Fundus camera: zeiss
Shooting center: midpoint
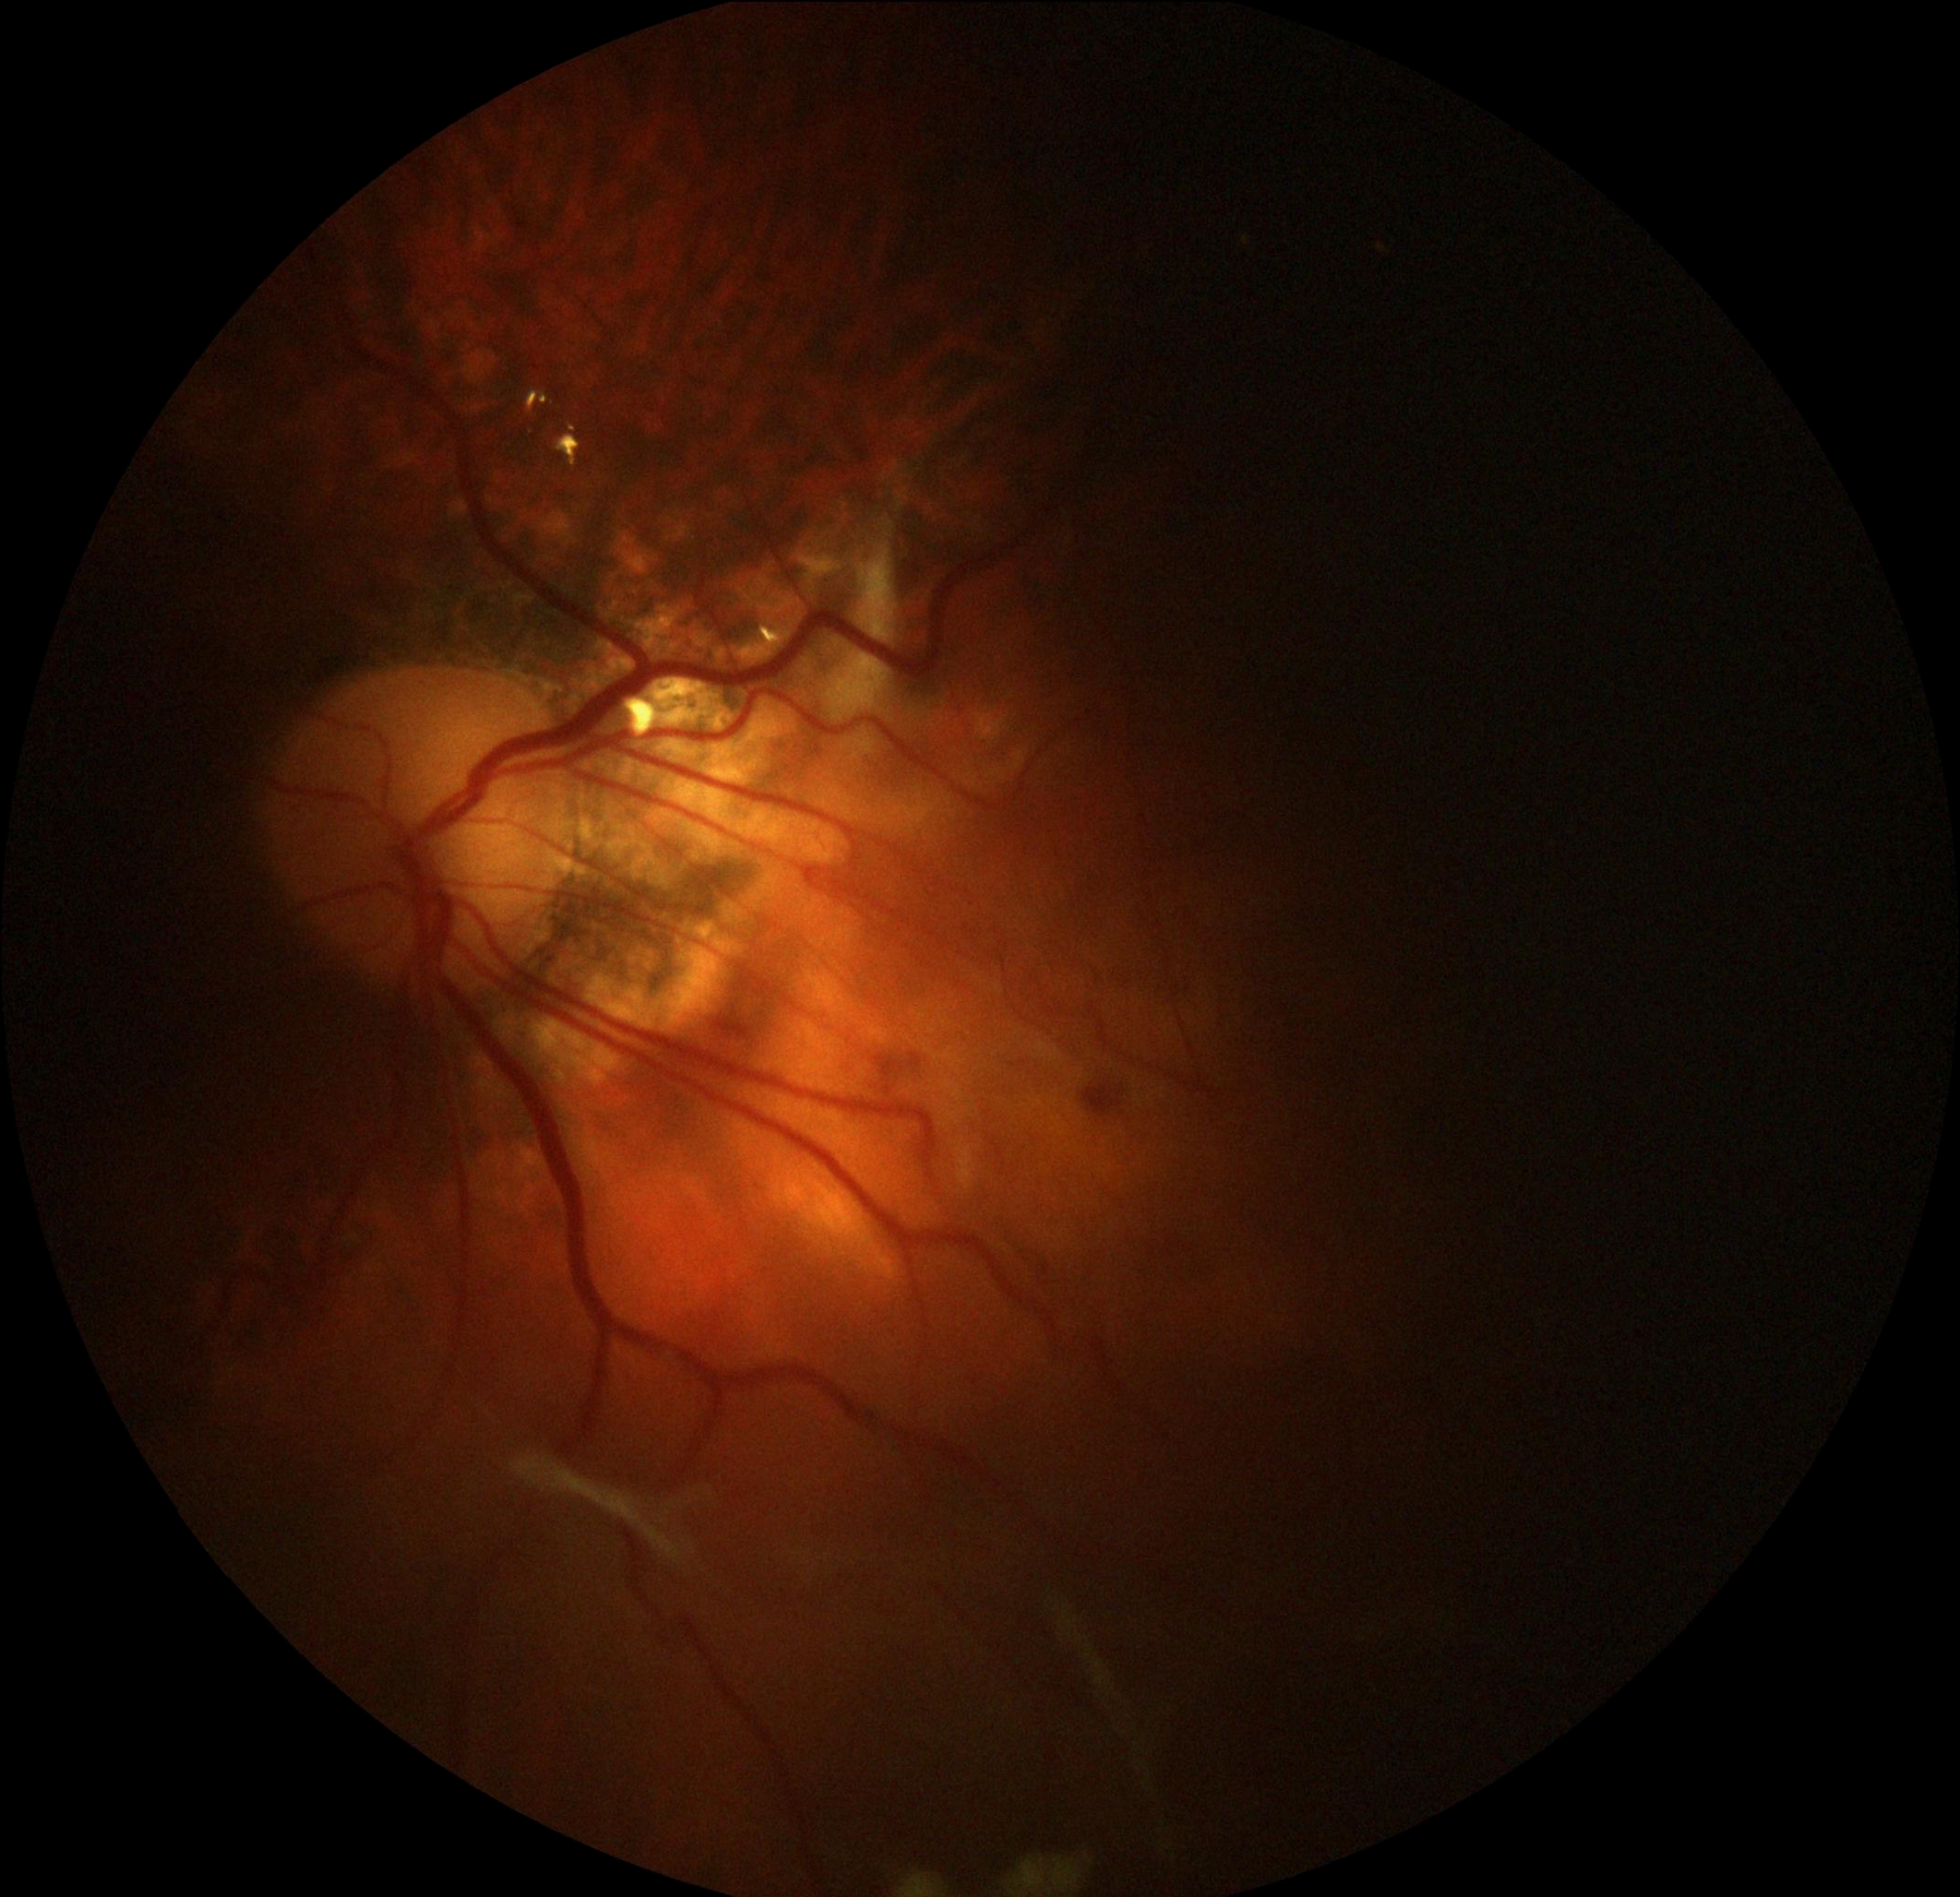
Pathologic myopia: yes
Patchy retinal atrophy: present
Retinal detachment: present